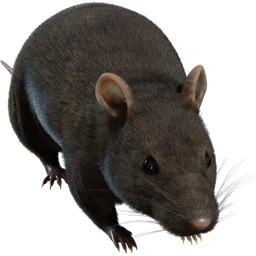
Label: animals